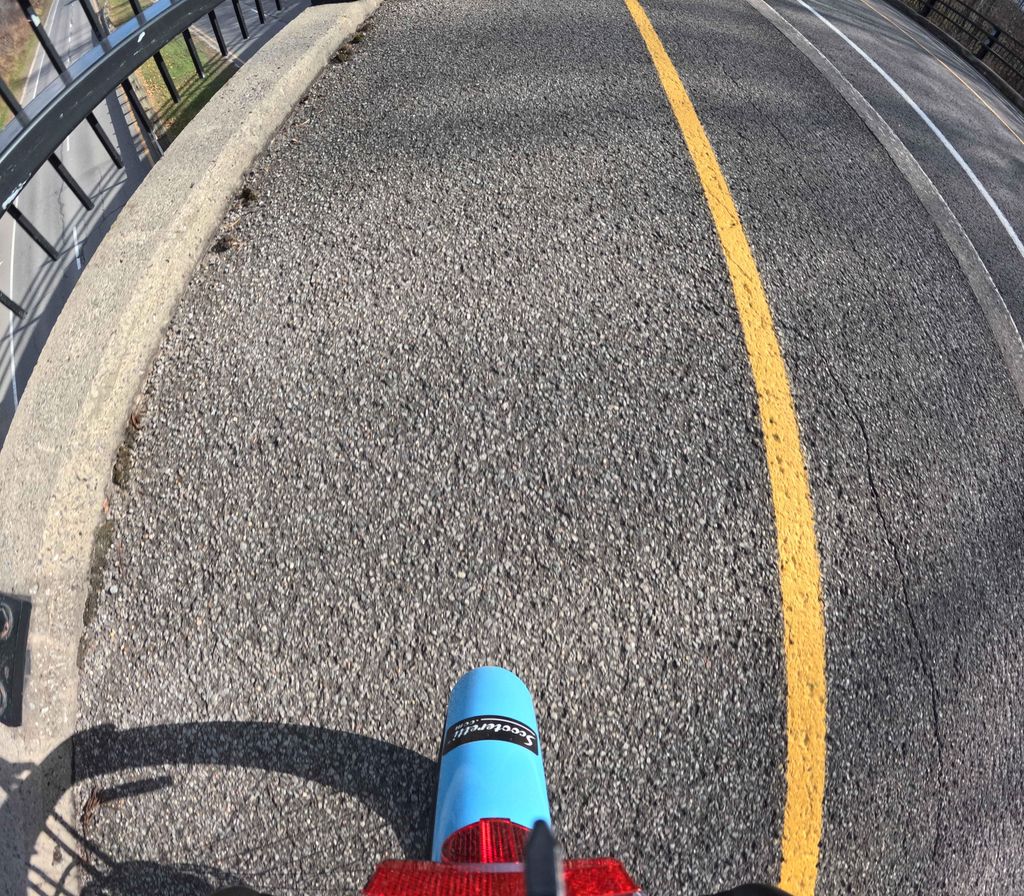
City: ottawa-gatineau